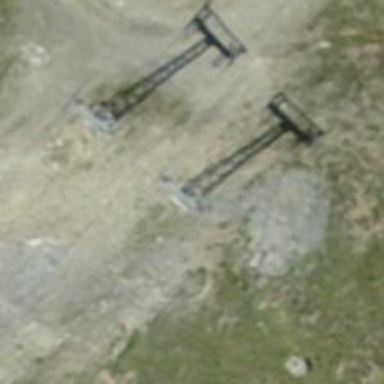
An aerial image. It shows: Pylon for aerialway.